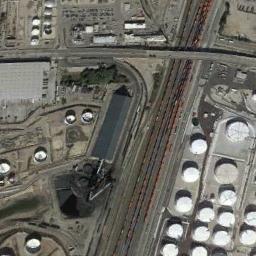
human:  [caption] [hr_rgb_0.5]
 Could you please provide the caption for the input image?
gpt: The railway station with some railways is surrounded by a industrial area and a viaduct is over the railways .

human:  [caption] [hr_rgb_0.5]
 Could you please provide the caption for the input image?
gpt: The railway station is on the bare land next to some buildings .

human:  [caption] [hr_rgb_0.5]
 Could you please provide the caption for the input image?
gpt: There is a fully equipped railway station in the suburbs .

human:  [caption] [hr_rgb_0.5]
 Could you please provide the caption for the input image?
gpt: There are numerous buildings of different shapes beside the railway station .

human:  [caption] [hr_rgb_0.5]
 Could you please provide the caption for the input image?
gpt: There are some white circular buildings beside the black railway station .